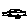
Label: car